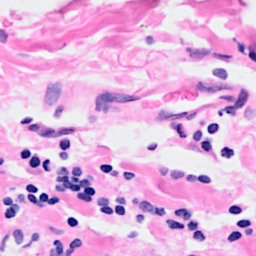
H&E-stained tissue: Breast